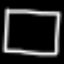
Label: square